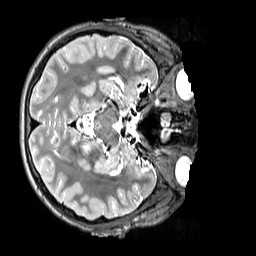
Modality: T2w
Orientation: axial
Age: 12
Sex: male
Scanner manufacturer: siemens
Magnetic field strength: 3 T
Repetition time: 3.2 s
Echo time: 0.408 s